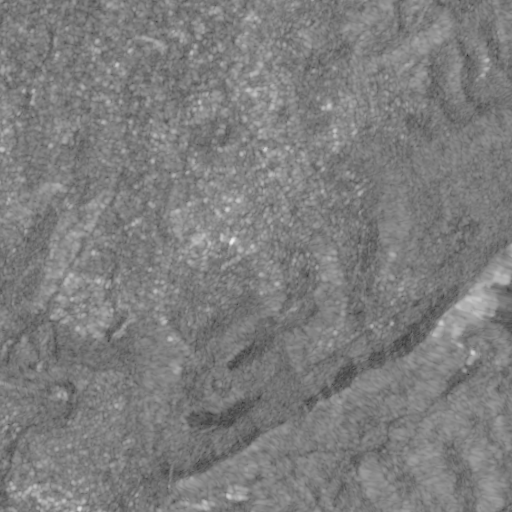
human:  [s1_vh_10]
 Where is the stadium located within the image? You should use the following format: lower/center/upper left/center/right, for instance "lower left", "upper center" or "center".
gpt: The stadium is located in the upper left of the image.
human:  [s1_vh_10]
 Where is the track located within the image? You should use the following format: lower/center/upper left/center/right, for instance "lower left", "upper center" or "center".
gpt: The track is located in the upper left of the image.
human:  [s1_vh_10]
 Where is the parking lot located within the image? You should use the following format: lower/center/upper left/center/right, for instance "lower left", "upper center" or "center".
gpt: There is no parking lot in the image.

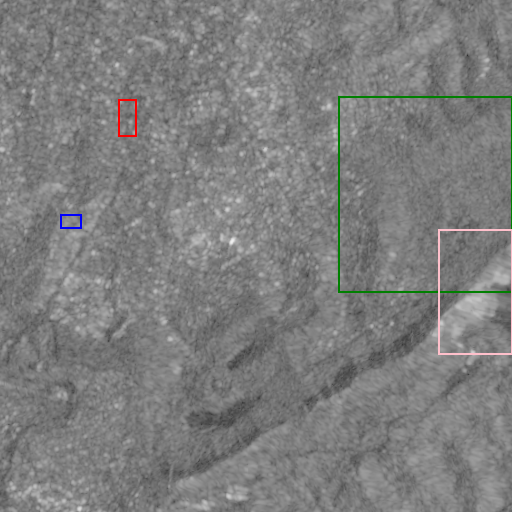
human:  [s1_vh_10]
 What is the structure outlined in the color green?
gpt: The structure outlined in green is a park.
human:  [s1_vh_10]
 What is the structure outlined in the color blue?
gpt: The structure outlined in blue is a power substation.
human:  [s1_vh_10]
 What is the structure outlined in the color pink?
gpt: The structure outlined in pink is a quarry.
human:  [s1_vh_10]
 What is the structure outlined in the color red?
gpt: The structure outlined in red is a building.
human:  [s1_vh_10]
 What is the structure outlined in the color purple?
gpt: There is no purple outline.